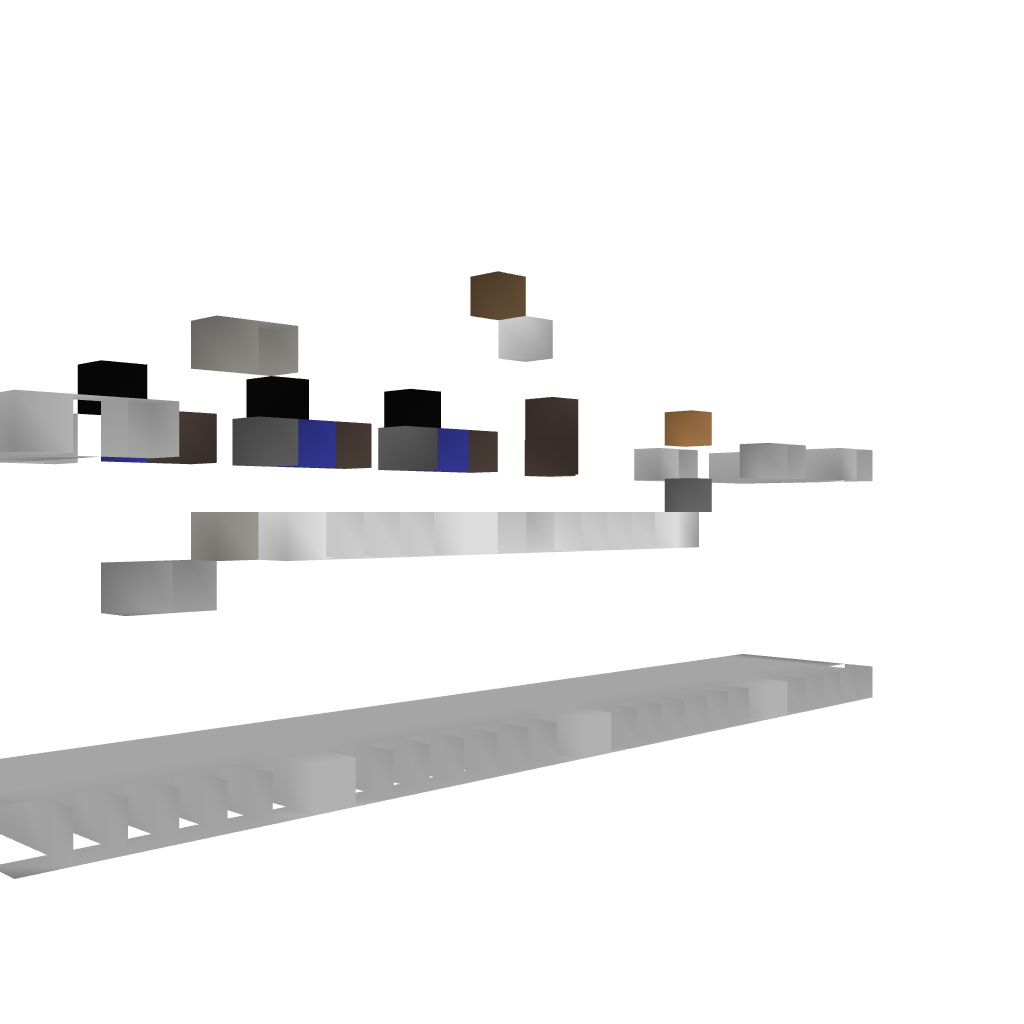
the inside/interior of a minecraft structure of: Functional Mini Submarine